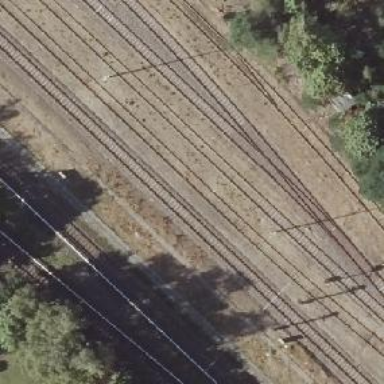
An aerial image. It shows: Railway track.